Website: apple
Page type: address-validator
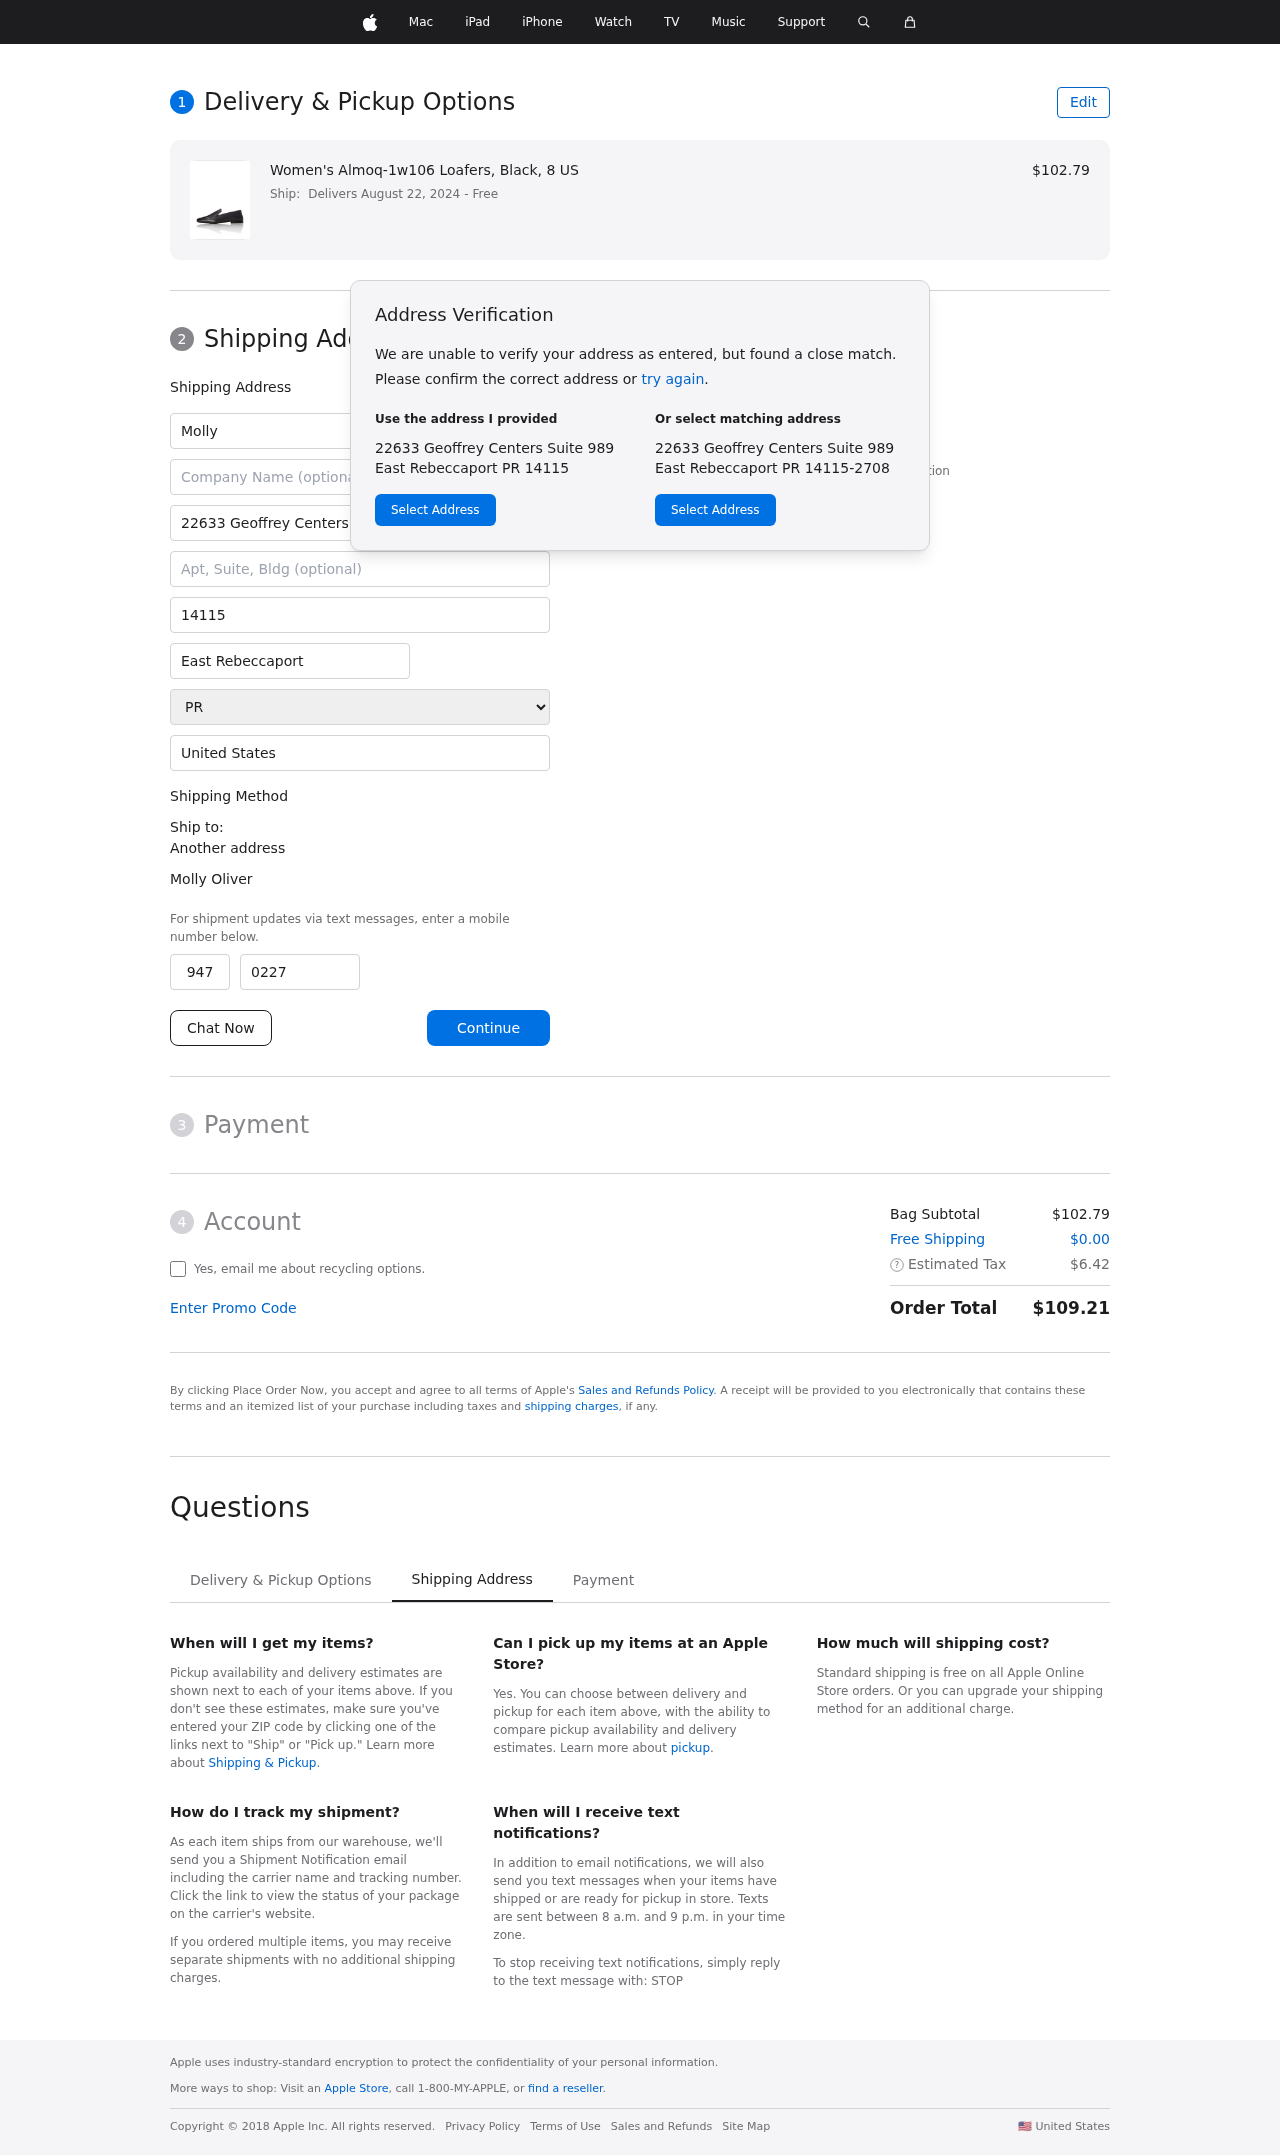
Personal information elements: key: PII_CITY
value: East Rebeccaport
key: PII_COUNTRY
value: United States
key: PII_FIRSTNAME
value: Molly
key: PII_FULLNAME
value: Molly Oliver
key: PII_LASTNAME
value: Oliver
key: PII_PHONE_AREA
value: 947
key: PII_PHONE_SUFFIX
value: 0227
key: PII_POSTCODE
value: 14115
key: PII_STATE
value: PR
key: PII_STREET
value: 22633 Geoffrey Centers Suite 989
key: PII_CITY_STATE_ZIP
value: East Rebeccaport PR 14115
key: PII_STATE_ABBR
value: PR
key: PII_POSTCODE_FULL
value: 14115
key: PII_POSTCODE_NUMERIC
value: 14115
Product elements: key: PRODUCT1_NAME
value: Women's Almoq-1w106 Loafers, Black, 8 US
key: PRODUCT1_PRICE
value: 102.79
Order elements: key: ORDER_DELIVERY_DATE
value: Delivers August 22, 2024
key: ORDER_SUBTOTAL
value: $102.79
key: ORDER_SHIPPING_COST
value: $0.00
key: ORDER_TAX
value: $6.42
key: ORDER_TOTAL
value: $109.21